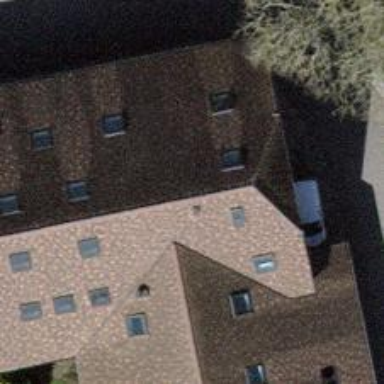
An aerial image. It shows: Building with ridge on the roof.